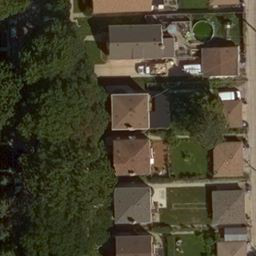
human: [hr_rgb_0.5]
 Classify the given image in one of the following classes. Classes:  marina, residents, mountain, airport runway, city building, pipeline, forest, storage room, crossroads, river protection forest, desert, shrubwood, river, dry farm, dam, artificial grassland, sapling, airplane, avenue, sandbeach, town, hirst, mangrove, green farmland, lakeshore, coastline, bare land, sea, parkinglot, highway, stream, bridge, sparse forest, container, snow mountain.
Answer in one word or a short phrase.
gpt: residents